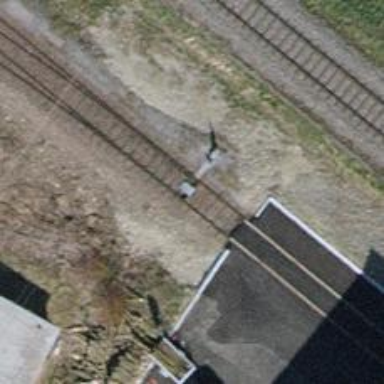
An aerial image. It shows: Railway switch.